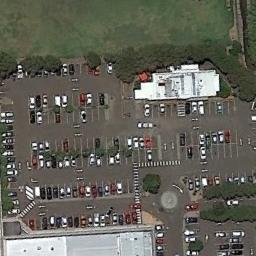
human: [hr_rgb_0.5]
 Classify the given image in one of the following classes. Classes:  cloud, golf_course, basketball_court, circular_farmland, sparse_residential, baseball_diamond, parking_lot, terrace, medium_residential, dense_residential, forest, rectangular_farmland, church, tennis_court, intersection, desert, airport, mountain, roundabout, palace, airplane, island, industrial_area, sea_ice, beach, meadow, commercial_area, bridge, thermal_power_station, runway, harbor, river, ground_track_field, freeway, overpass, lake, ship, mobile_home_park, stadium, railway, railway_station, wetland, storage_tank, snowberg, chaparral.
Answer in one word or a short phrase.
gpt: parking_lot